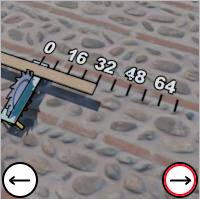
Task: length
Answer: 32
First scale value: 16.0